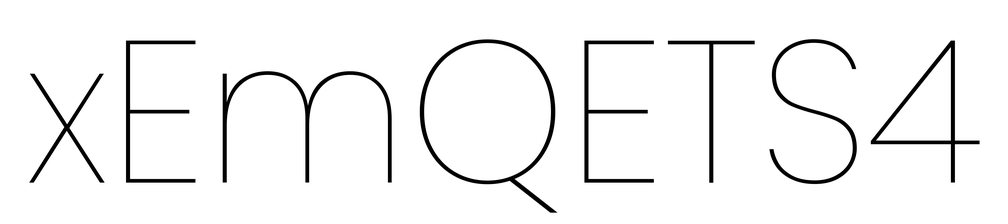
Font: Poppins-Thin